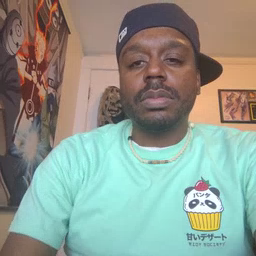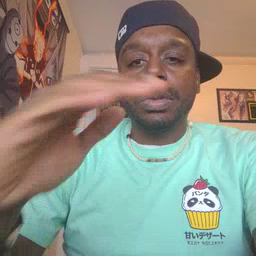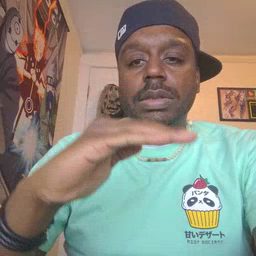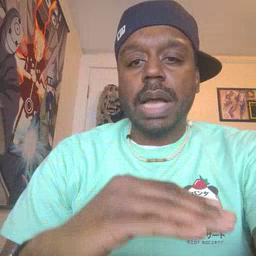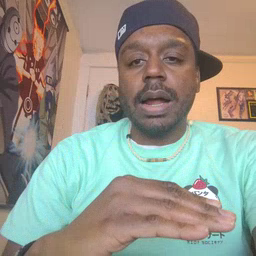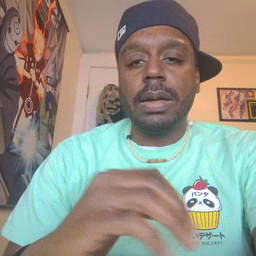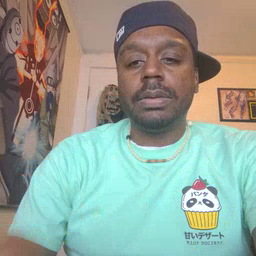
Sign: child